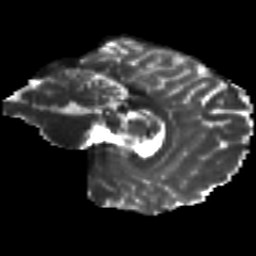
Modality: T2w
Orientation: sagittal
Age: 30
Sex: female
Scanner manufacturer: siemens
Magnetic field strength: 3 T
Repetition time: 8.8 s
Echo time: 0.085 s